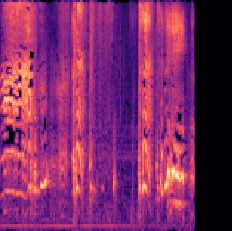
Sound class: Baby cry